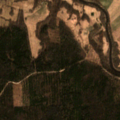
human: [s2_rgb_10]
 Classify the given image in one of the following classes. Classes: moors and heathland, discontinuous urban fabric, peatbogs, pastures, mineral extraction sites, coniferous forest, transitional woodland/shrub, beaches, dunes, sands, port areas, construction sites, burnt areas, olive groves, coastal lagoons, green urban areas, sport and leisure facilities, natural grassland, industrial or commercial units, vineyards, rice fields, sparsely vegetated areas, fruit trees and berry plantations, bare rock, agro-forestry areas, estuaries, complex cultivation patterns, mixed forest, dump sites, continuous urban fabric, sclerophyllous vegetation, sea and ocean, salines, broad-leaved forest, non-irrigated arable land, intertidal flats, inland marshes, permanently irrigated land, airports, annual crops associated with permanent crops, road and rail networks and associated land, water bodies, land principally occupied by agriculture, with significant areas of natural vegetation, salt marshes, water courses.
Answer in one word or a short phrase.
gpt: complex cultivation patterns, land principally occupied by agriculture, with significant areas of natural vegetation, mixed forest